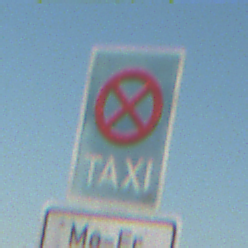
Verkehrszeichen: Taxenstand
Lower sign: ZeitangabenMitBeschraenkungAufWochentage2
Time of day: SunriseSunset
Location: Outdoor (Nature)
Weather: Clear
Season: NotSpecified
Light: Natural